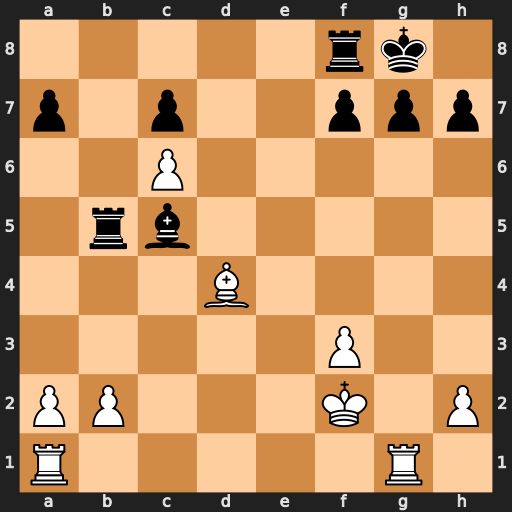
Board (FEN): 5rk1/p1p2ppp/2P5/1rb5/3B4/5P2/PP3K1P/R5R1
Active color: w
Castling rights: -
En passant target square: -
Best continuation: Rxg7+ Kh8 Rg8+ Kxg8 Rg1#